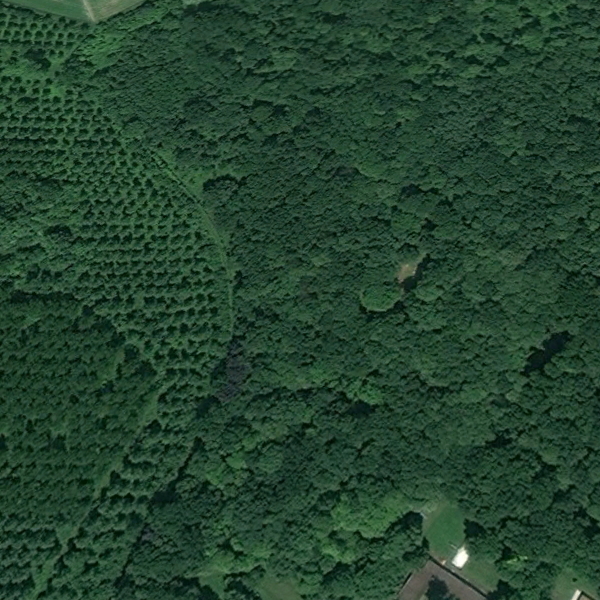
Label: Forest